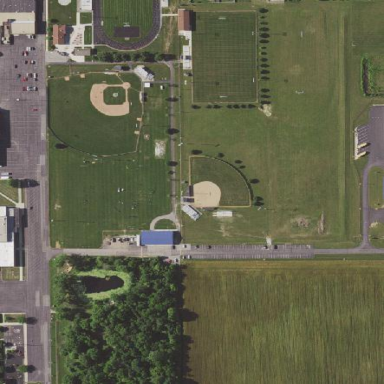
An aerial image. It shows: School.